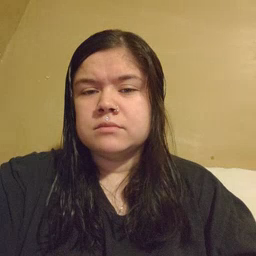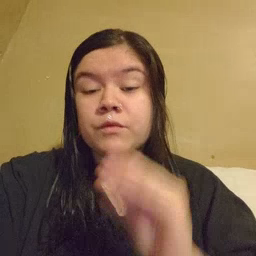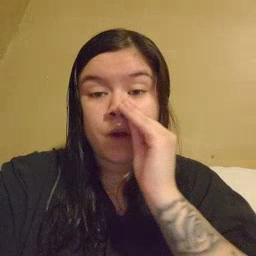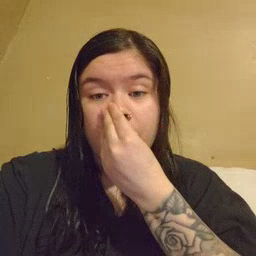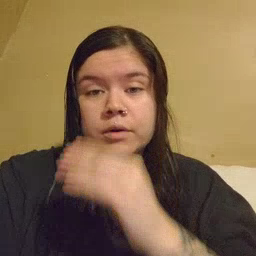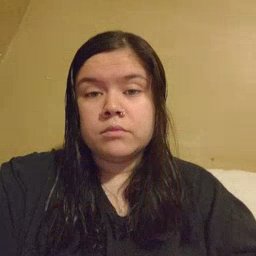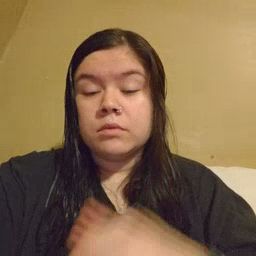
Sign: flower